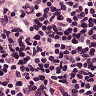
Metastatic tissue present: no